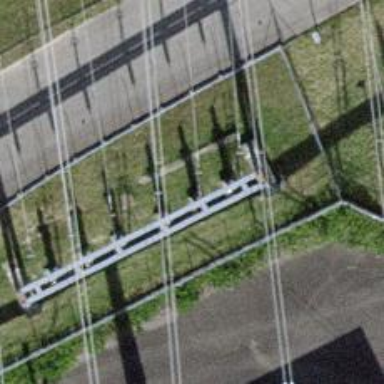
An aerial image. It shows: Insulator used in power equipment.